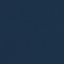
Label: SeaLake